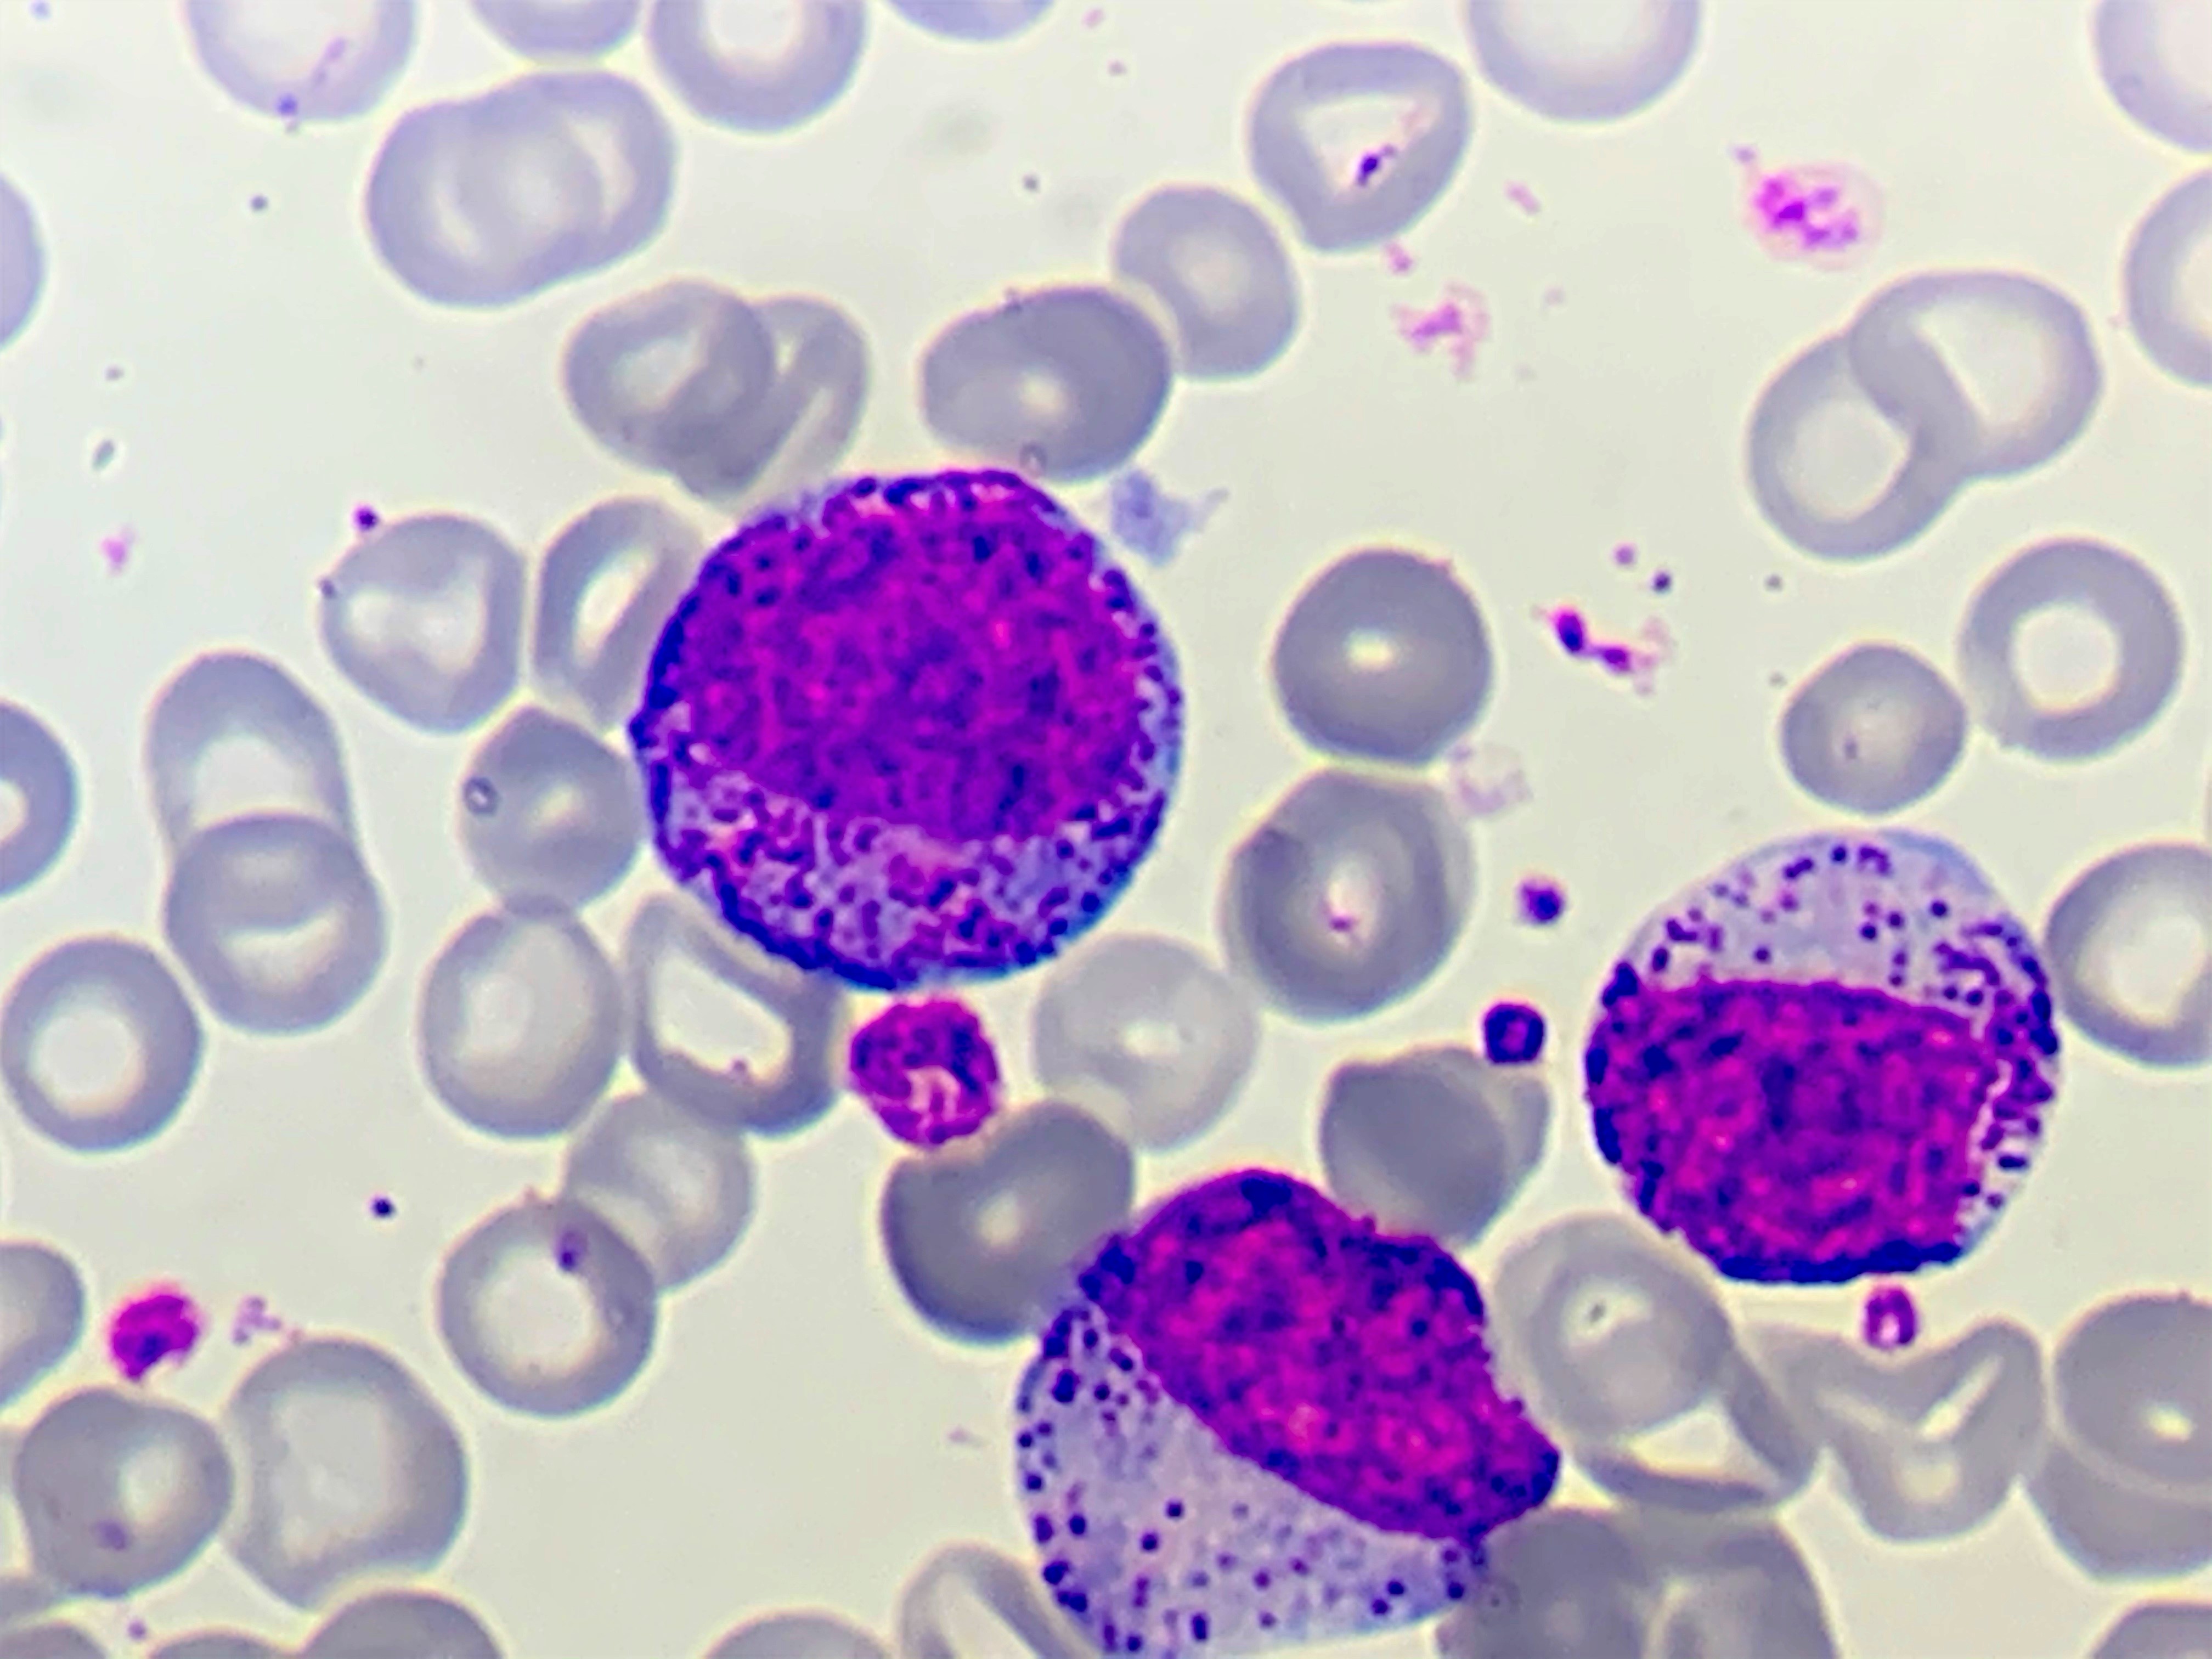
Cell type: PROMYELOCYTES